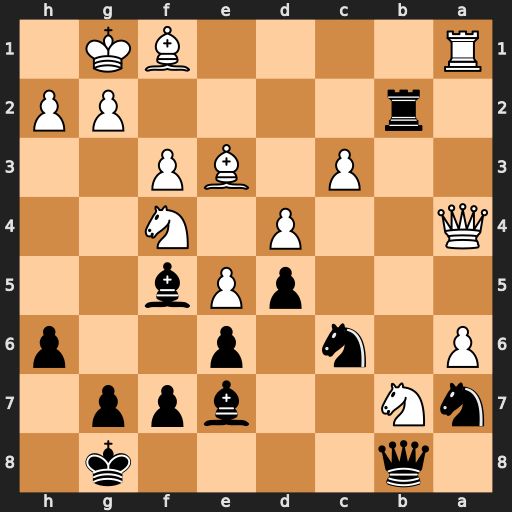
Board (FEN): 1q4k1/nN2bpp1/P1n1p2p/3pPb2/Q2P1N2/2P1BP2/1r4PP/R4BK1
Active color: b
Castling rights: -
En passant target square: -
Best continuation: Bc2 Qa2 Rxa2